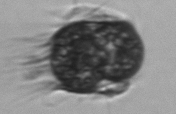
Label: Mesodinium